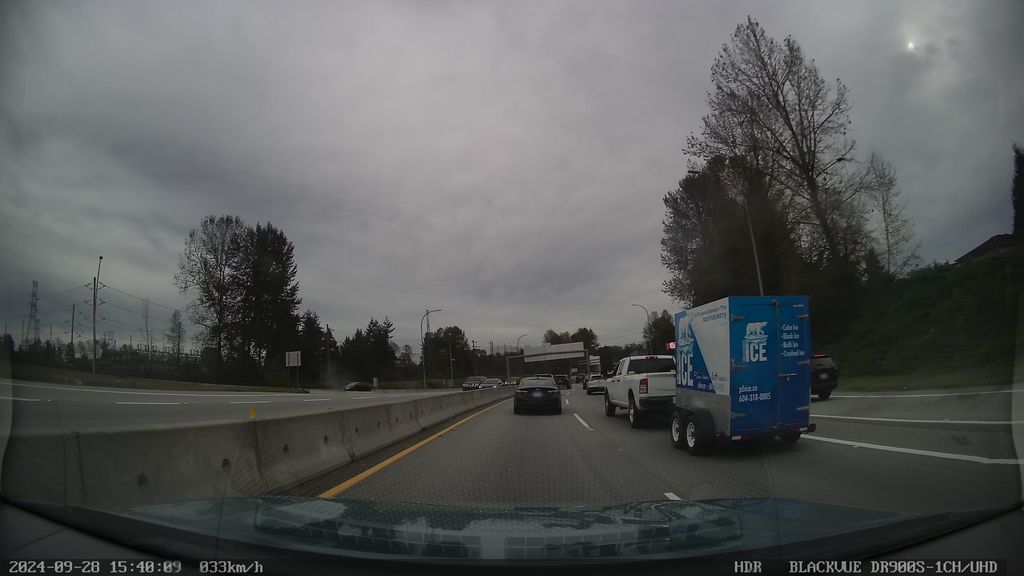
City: vancouver